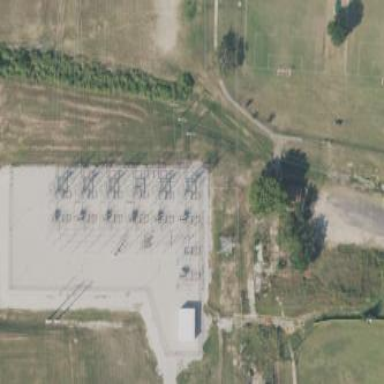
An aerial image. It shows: Outdoor substation at the transmission level.